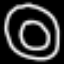
Label: donut